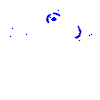
Particle: kaon